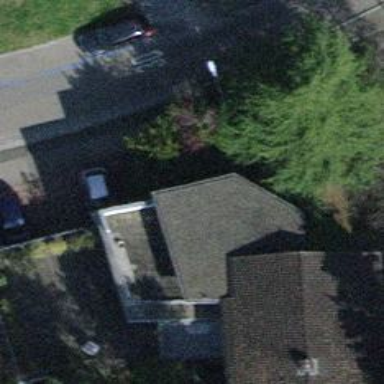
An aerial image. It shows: Detached building.